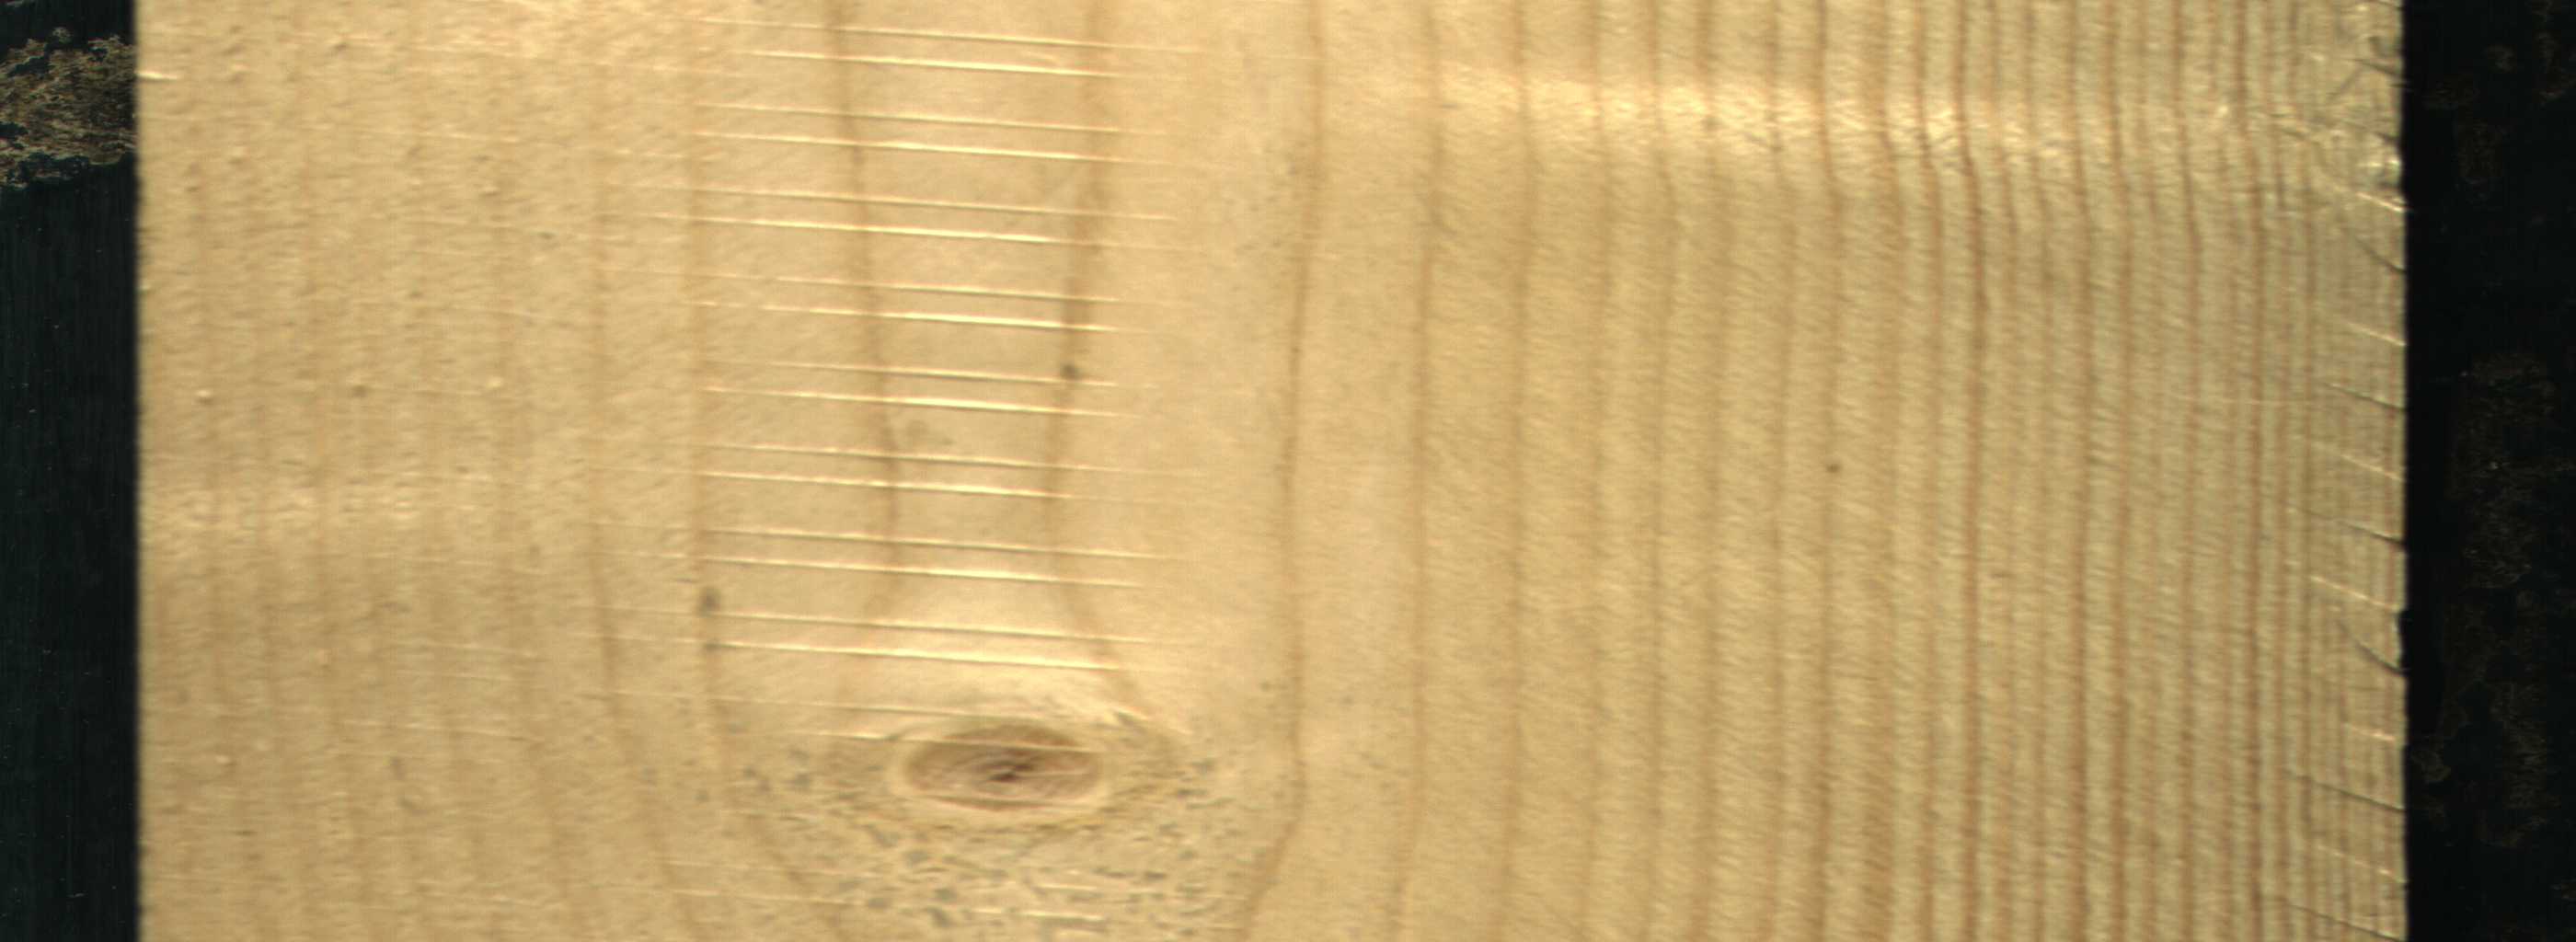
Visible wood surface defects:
Live_Knot